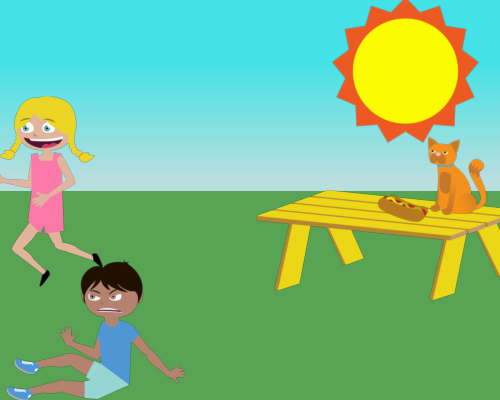
large yellow bench on right a large cat sitting on top of it facing left and hot dog on the bench to the left of cat on right top large sun on left a happy girl running  facing left her hand is cut off from left and angry sitting boy legs out on bottom left facing left